Question: I'm trying to perform ETL in Visual Studio ssdt. but getting error while entering Expression for Derived Column Name inside Derived Column Transformation Editor.
I've tried changing the Derived Column Name and Expression
Screen shot of error

Error I'm getting is -
## TITLE: Microsoft Visual Studio
> Error at ETL 1 [Derived Column [62]]: Attempt to find the input column named "Units_Sold" failed with error code 0xC0010009. The input column specified was not found in the input column collection.Error at ETL 1 [Derived Column [62]]: Attempt to parse the expression "Units_Sold*Sale_Price" failed and returned error code 0xC00470A2. The expression cannot be parsed. It might contain invalid elements or it might not be well-formed. There may also be an out-of-memory error.Error at ETL 1 [Derived Column [62]]: Cannot parse the expression "Units_Sold*Sale_Price". The expression was not valid, or there is an out-of-memory error.Error at ETL 1 [Derived Column [62]]: The expression "Units_Sold*Sale_Price" on "Derived Column.Outputs[Derived Column Output].Columns[total_amt]" is not valid.Error at ETL 1 [Derived Column [62]]: Failed to set property "Expression" on "Derived Column.Outputs[Derived Column Output].Columns[total_amt]".
---
ADDITIONAL INFORMATION:
> Exception from HRESULT: 0xC0204006 (Microsoft.SqlServer.DTSPipelineWrap)
---
BUTTONS:
## OK
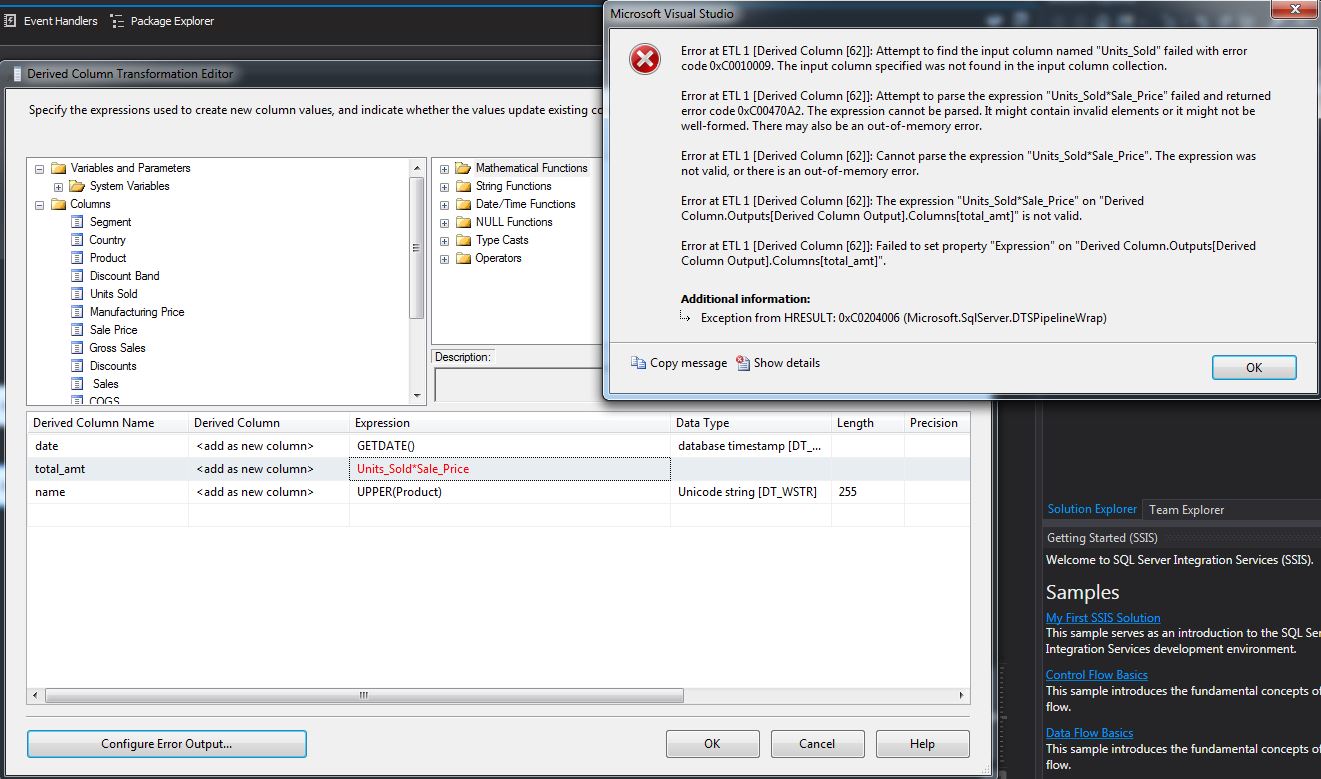
Answer: In a Derived Column, the columns used in an expression match exactly match the characters and case of the input columns. Since your input columns have spaces, you will need to use brackets to distinguish these. The underscore isn't necessary and the space can be kept since the column names will be enclosed as follows.
'''
[Units Sold] * [Sale Price]
'''